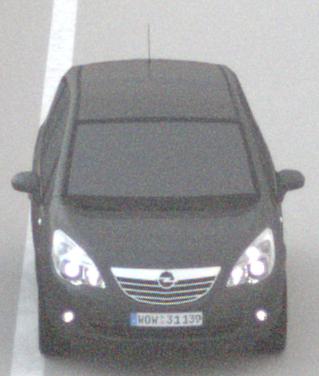
Make: Opel
Model: Meriva 1.4
Detailed model: Meriva (B)
Model produced from: 2010/05
Model produced until: 2013/11
Doors: 5
Color: gray
Road condition: dry road
Daytime: night
Contrast: low contrast